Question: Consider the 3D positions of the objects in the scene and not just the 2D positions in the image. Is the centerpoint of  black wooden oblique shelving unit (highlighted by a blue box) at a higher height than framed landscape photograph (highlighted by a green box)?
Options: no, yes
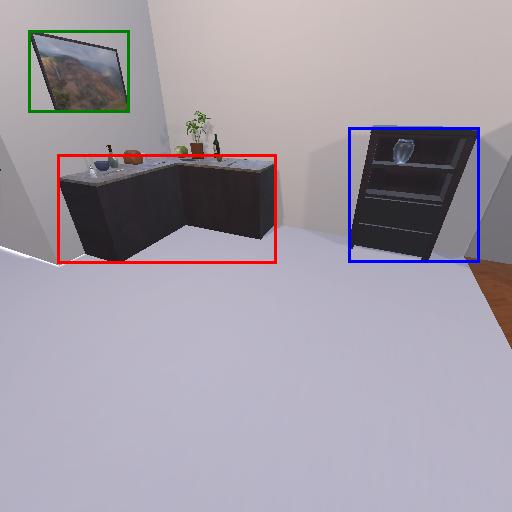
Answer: no